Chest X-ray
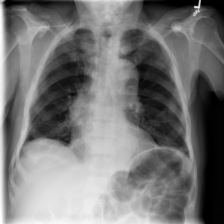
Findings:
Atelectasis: negative
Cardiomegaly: negative
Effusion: negative
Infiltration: positive
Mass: negative
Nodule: negative
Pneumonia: negative
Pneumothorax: negative
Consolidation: negative
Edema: negative
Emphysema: negative
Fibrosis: negative
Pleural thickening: negative
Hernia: negative